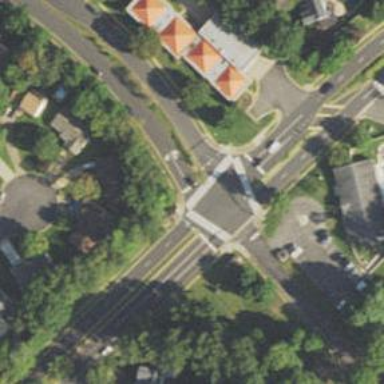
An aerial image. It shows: Unmarked crossing on footway.